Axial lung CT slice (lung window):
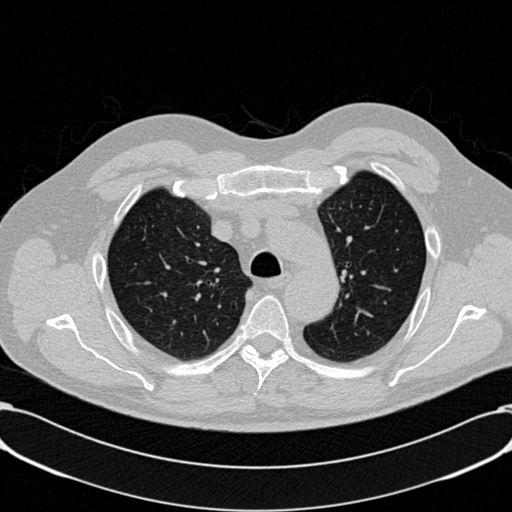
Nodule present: no